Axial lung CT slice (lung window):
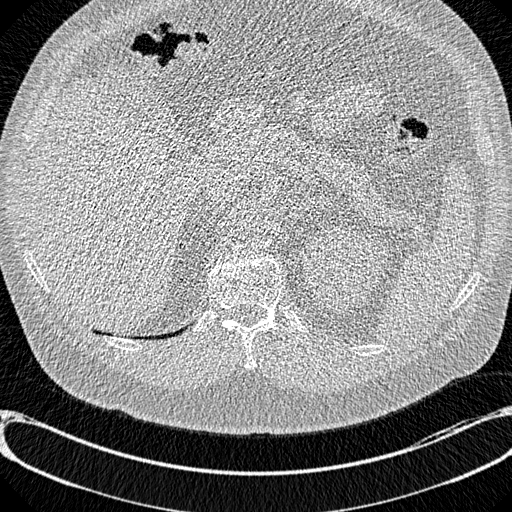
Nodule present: no